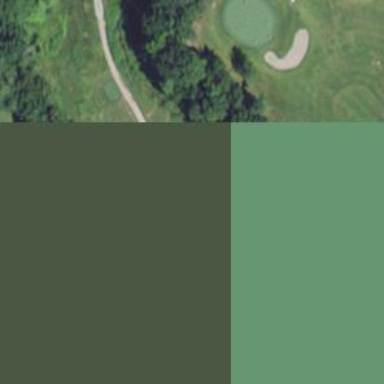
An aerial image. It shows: Golf hole.